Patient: sex M, age 60
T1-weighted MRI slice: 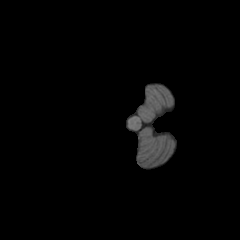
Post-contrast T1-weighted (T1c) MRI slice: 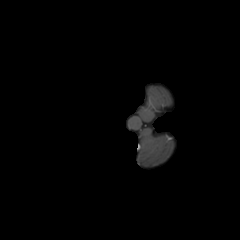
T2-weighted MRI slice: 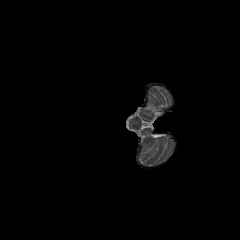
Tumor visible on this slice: no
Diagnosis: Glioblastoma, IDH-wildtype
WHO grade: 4